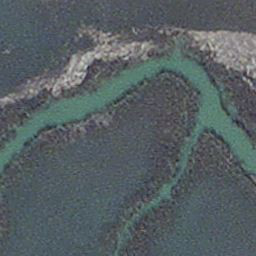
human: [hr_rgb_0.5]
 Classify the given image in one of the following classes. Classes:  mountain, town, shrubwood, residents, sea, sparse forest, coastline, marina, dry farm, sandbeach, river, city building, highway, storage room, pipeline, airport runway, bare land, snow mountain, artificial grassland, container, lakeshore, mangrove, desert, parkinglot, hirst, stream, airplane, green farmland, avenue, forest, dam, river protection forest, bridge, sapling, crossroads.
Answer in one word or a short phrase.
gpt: stream